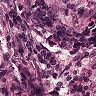
Metastatic tissue present: yes